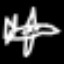
Label: airplane